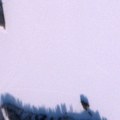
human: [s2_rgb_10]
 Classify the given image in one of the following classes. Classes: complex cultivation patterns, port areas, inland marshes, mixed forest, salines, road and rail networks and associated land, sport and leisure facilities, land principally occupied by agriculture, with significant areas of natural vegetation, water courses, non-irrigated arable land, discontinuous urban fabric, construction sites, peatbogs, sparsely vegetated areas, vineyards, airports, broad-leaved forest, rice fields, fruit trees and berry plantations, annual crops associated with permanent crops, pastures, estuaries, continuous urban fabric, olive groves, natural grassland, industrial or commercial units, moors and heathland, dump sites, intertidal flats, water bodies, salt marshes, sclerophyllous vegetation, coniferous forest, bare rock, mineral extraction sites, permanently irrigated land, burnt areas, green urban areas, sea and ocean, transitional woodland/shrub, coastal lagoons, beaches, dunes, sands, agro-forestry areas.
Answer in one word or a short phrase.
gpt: land principally occupied by agriculture, with significant areas of natural vegetation, mixed forest, water bodies